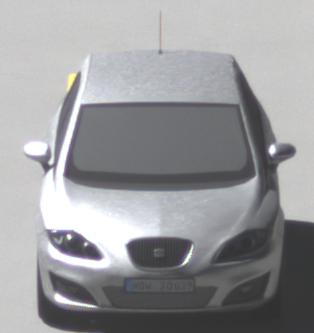
Make: SEAT
Model: Leon 1.4
Detailed model: Leon (1P)
Model produced from: 2009/04
Model produced until: 2010/08
Doors: 5
Color: white
Road condition: dry road
Daytime: midday
Contrast: high contrast